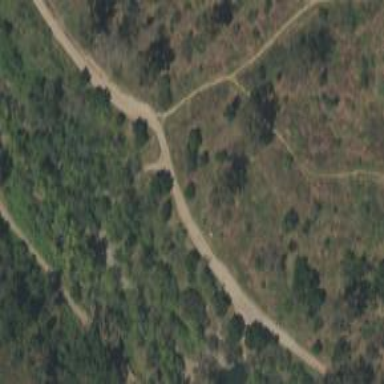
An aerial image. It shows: Path.